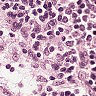
Metastatic tissue present: no